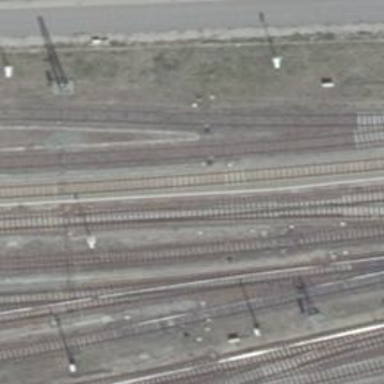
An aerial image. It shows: Railway signal.